Question: I have to create checkboxes in my app dynamicaly.The number of checkboxes depends on the response from the server.I can create the checkboxes dynamically as per the response from the server using list view.But the requirement is that the checkboxes should be loaded in two columns. Please check the image attached.Please help me.Thanks in advance
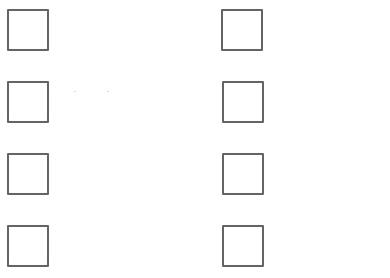
Answer: Dynamically create a TableLayout and fill it up with Checkboxes.
Something like that:
'''
TableLayout tl = new TableLayout(getActivity());
int offset_in_column=0, table_size=/*the size of your answer from the server*/;
TableRow tr=null;
for (int offset_in_table=0; offset_in_table < table_size; offset_in_table++) {
/* maybe you want to do something special with the data from the server here ? */
if (offset_in_column == 0) {
tr = new TableRow(getActivity());
tr.setLayoutParams(new TableLayout.LayoutParams(ViewGroup.LayoutParams.MATCH_PARENT, ViewGroup.LayoutParams.WRAP_CONTENT));
}
CheckBox check = new CheckBox(getActivity());
check.setOnClickListener(new View.OnClickListener() {
@Override
public void onClick(View view) {
/* add your code here */
}
});
check.setLayoutParams(new TableRow.LayoutParams(0, ViewGroup.LayoutParams.WRAP_CONTENT, 1));
tr.addView(check);
offset_in_column++;
if (offset_in_column == 2) {
tl.addView(tr);
offset_in_column = 0;
}
}
if (offset_in_column != 0)
tl.addView(tr);
'''